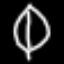
Label: leaf